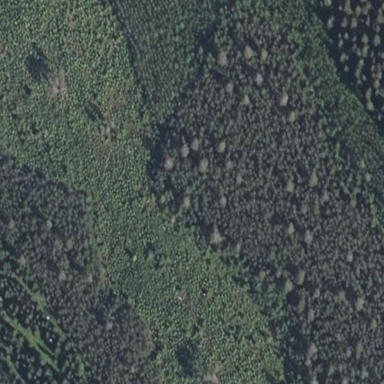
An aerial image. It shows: Cleared forest area with scrub vegetation.